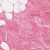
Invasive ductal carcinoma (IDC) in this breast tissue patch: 0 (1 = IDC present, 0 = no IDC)